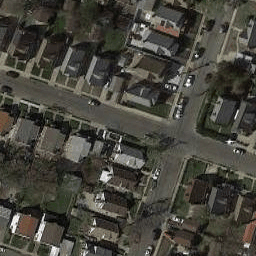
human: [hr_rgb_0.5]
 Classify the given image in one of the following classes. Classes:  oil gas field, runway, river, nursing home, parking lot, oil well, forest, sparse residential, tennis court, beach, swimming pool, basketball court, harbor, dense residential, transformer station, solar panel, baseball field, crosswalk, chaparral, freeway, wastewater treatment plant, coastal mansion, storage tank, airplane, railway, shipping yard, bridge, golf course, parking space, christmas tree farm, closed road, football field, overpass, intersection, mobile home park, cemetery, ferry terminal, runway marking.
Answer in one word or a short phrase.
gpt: intersection